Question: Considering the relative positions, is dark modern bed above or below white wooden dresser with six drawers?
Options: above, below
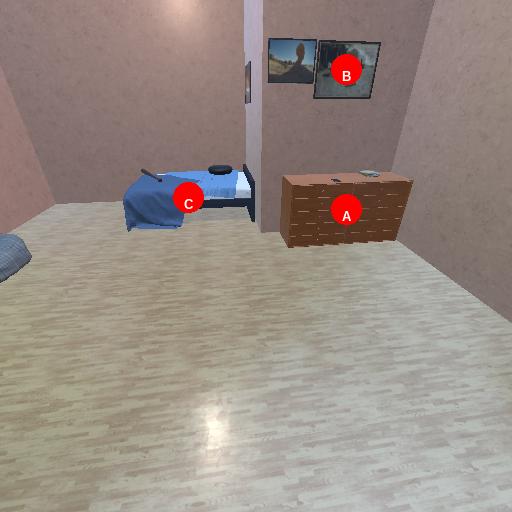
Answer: above